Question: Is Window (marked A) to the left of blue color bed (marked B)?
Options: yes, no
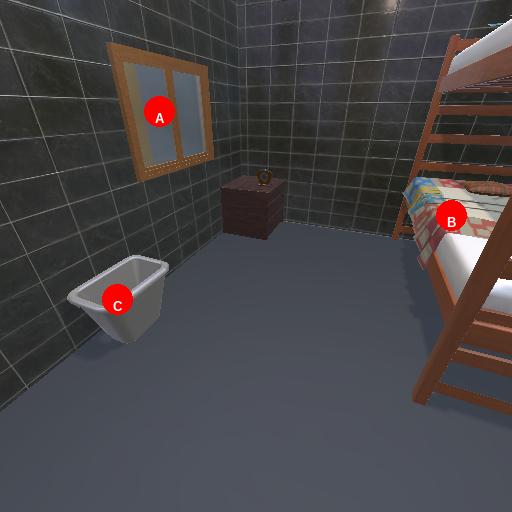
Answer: yes